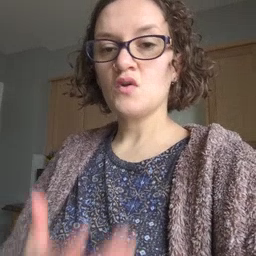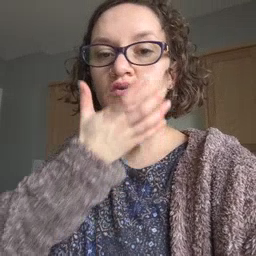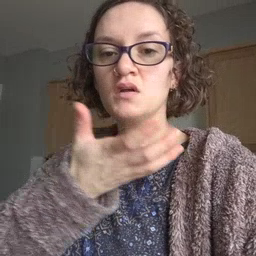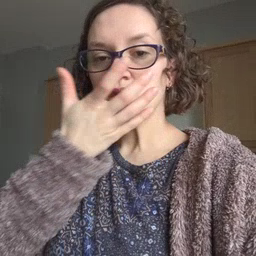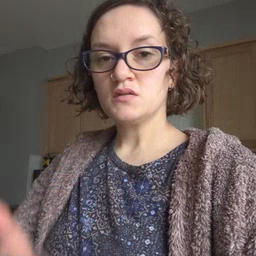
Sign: grass